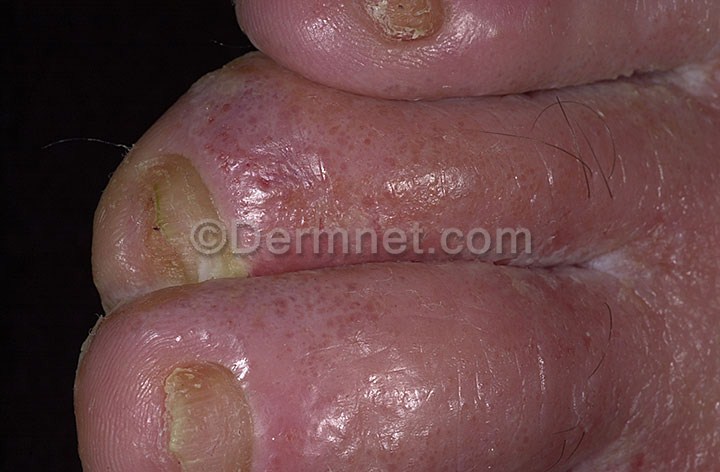
Disease: Eczema Photos